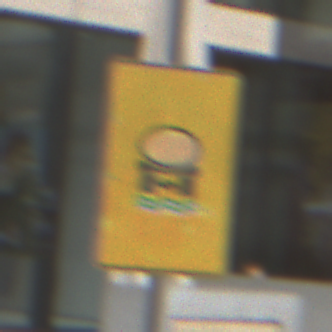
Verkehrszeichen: FahrzeugeMitWassergefaehrdenderLadungOhnePfeilsymbol
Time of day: Midday
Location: Outdoor (Urban)
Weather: Overcast
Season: NotSpecified
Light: Natural